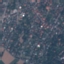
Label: Residential